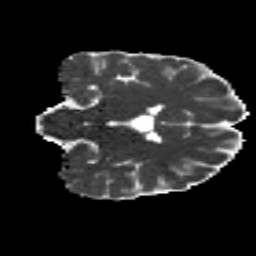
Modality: MD
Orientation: coronal
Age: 19
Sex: male
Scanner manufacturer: siemens
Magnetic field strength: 3 T
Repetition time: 8.8 s
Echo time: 0.085 s